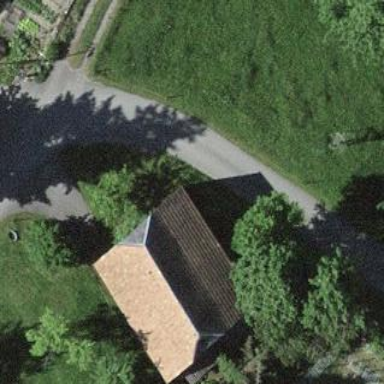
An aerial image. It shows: Rural barn.